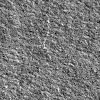
Atmospheric dust classification: not_dusty